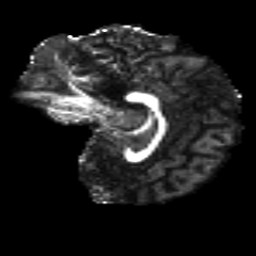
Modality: FA
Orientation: sagittal
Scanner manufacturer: siemens
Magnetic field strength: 3 T
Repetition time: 4.16 s
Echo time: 0.0806 s